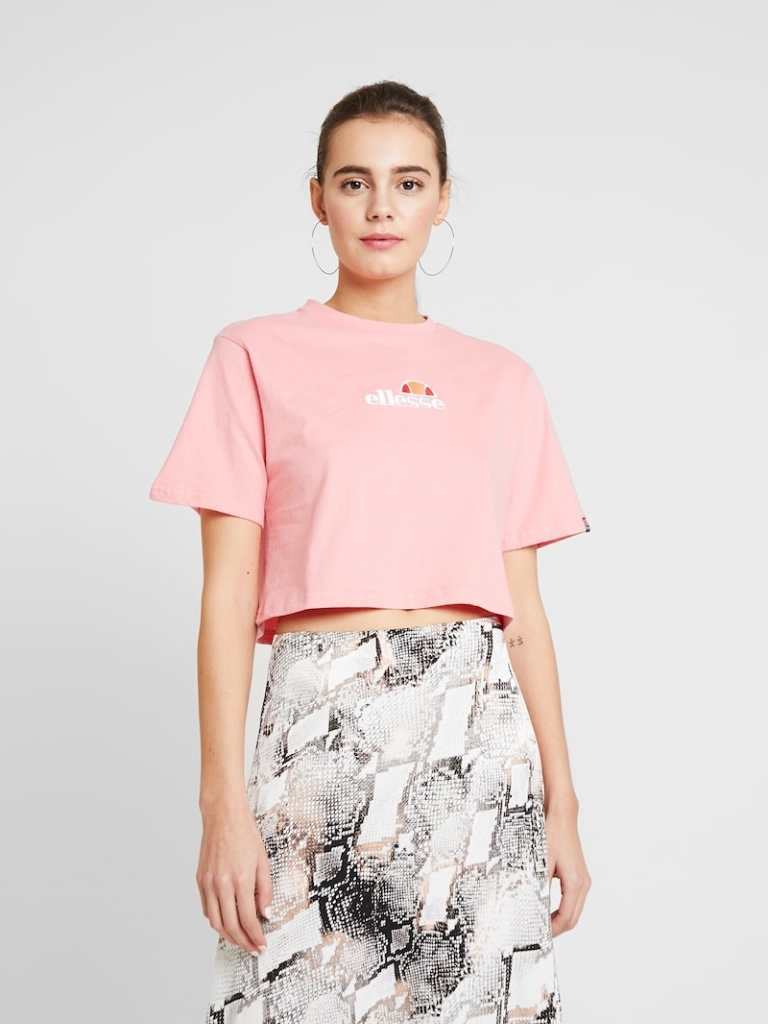
cotton relaxed short sleeve cropped length Untucked crew t-shirt